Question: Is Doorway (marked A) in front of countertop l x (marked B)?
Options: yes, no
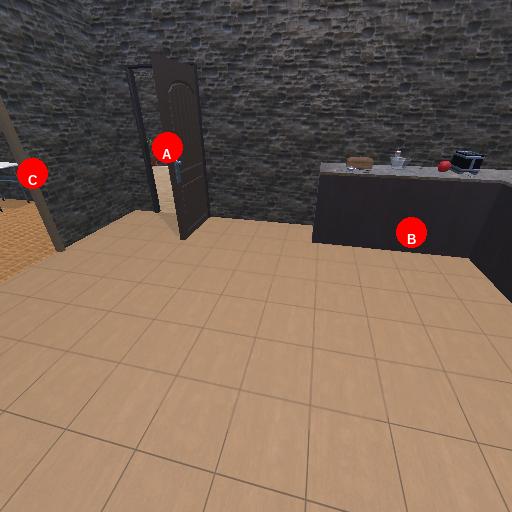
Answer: yes